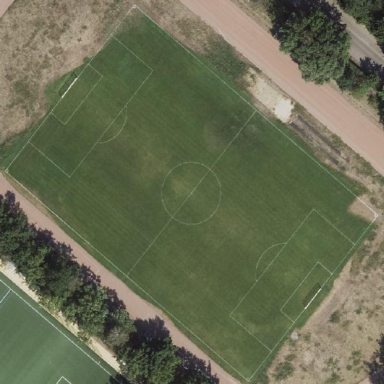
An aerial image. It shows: Soccer pitch for outdoor sports and leisure activities.